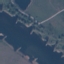
Land use / land cover: River